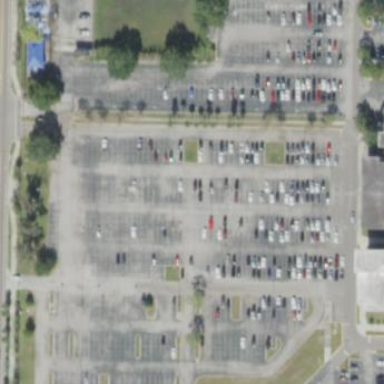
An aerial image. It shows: General parking area with asphalt surface.